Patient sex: F
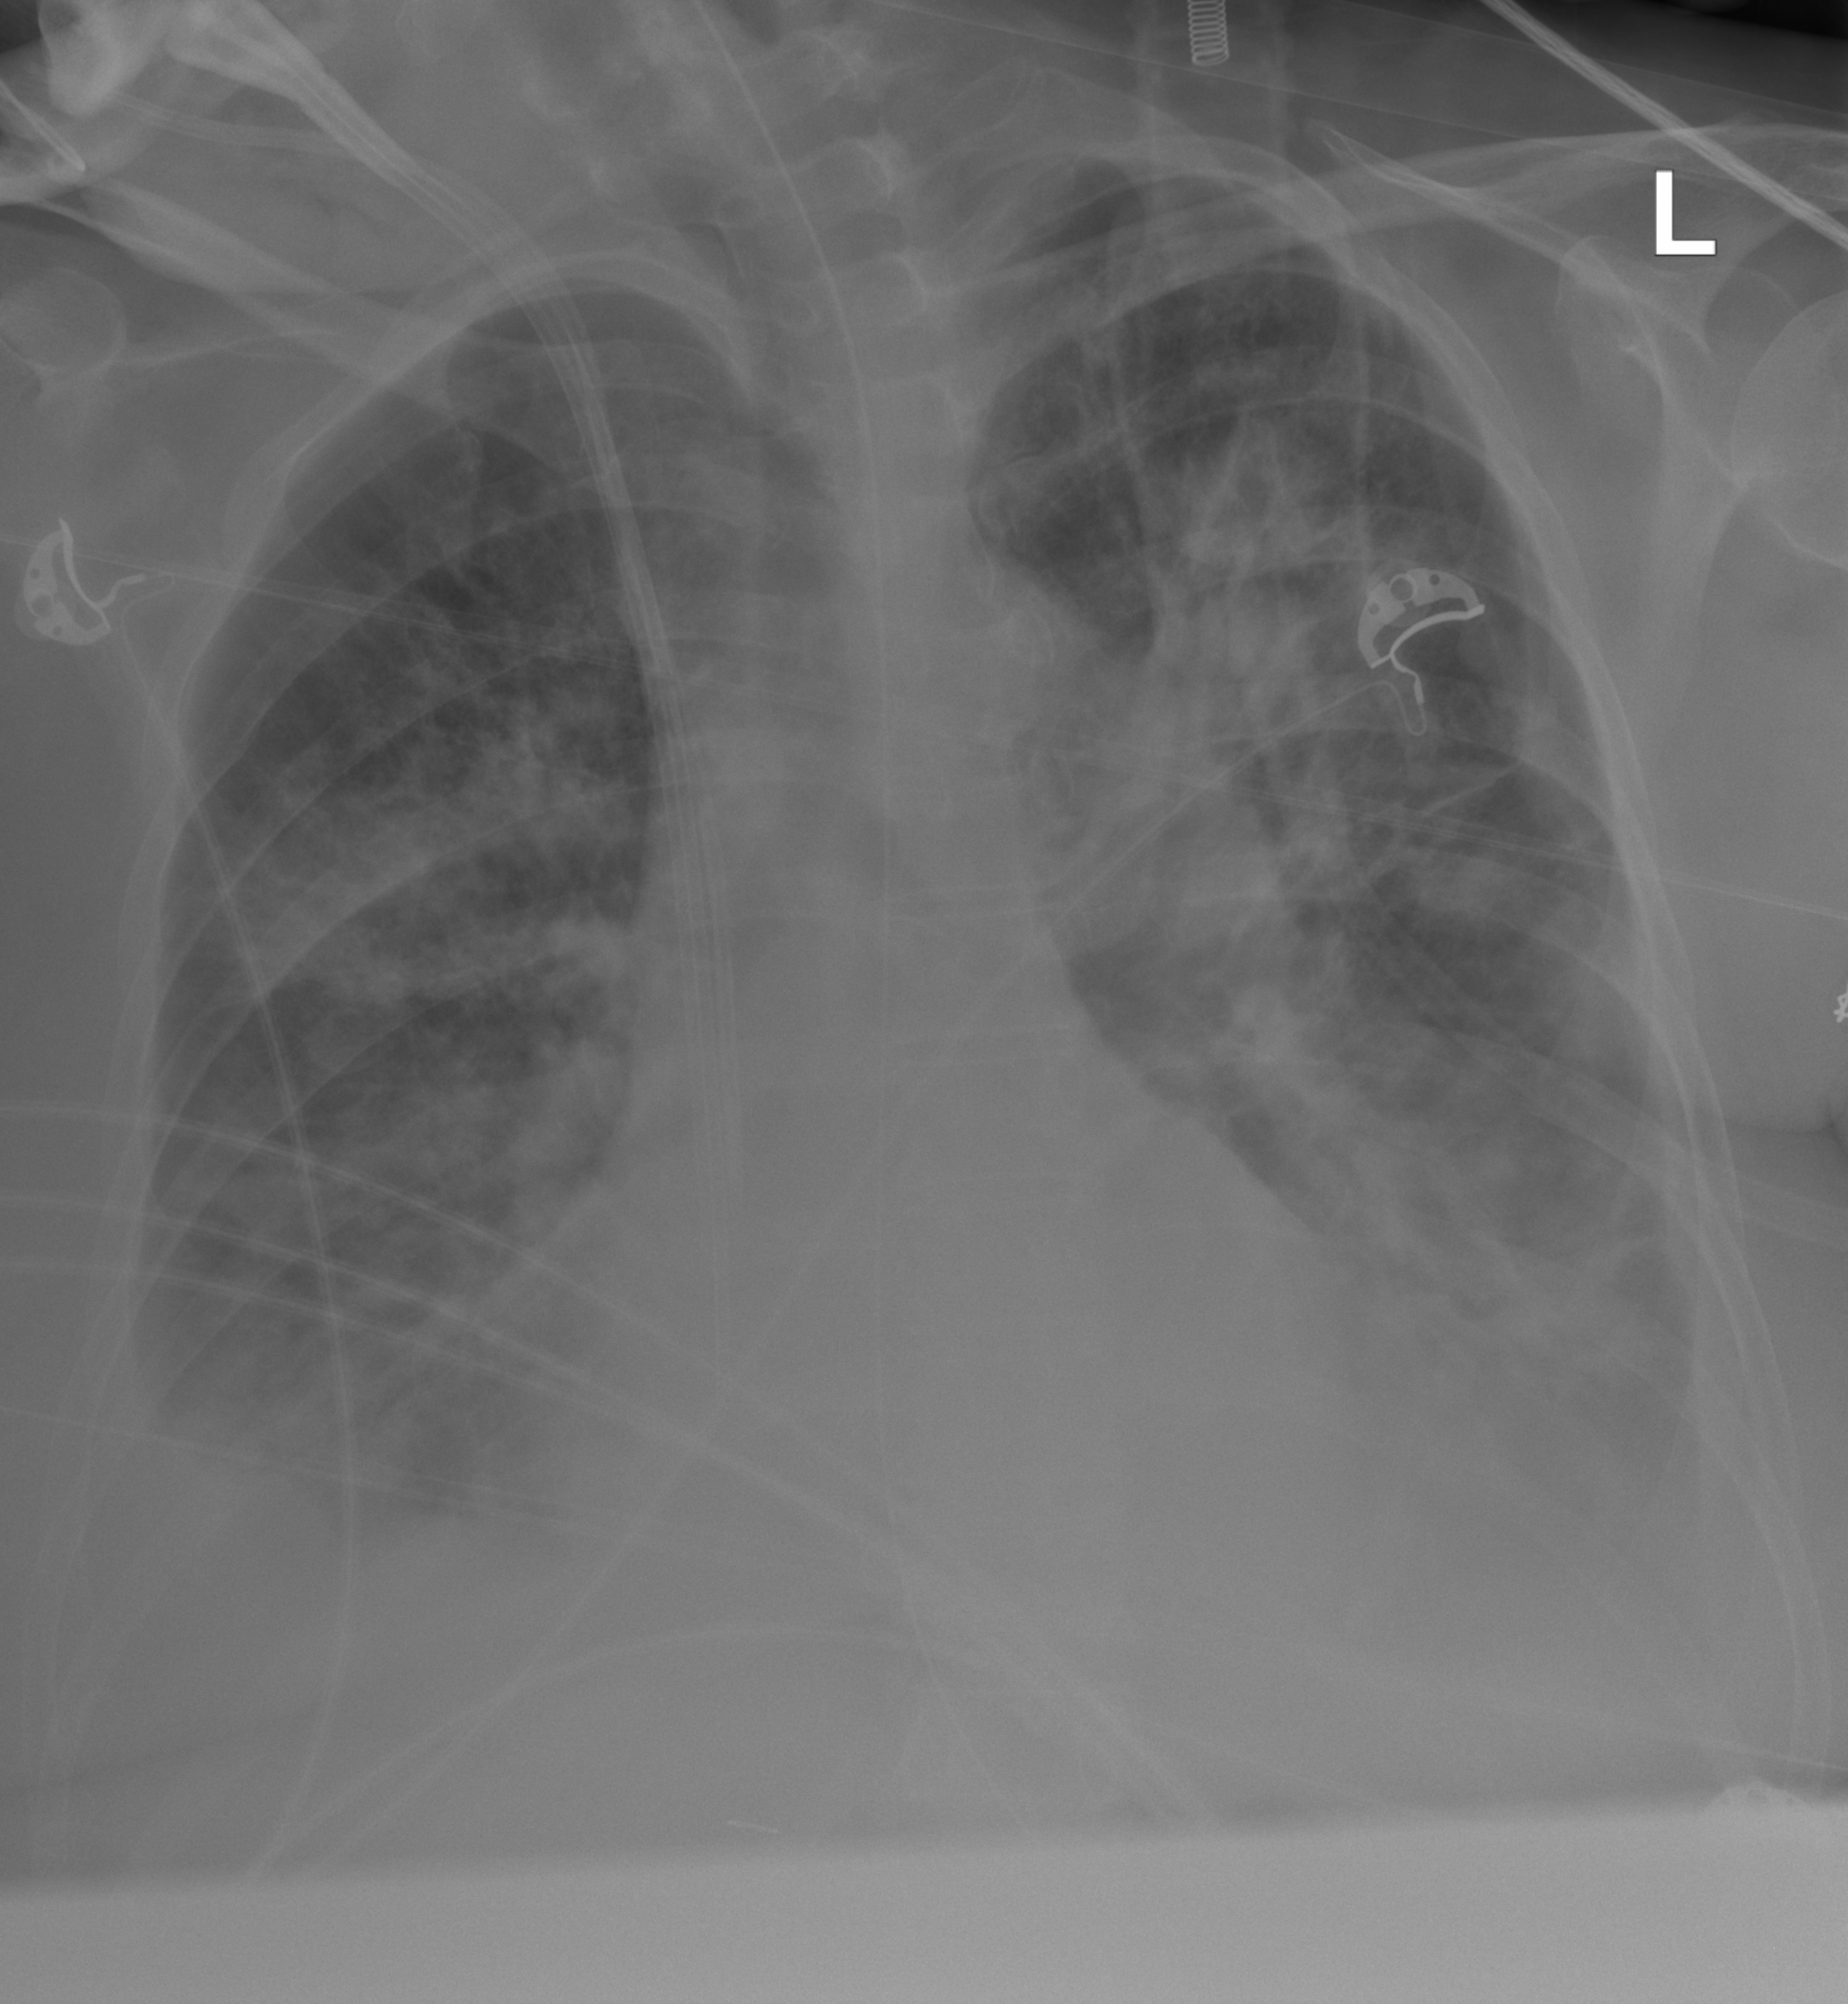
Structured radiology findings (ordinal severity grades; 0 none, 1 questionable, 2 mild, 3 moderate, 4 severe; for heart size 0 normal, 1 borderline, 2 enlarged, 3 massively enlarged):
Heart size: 0
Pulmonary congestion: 2
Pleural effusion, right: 2
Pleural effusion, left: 2
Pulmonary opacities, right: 2
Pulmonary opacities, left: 2
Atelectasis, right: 2
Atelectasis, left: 2